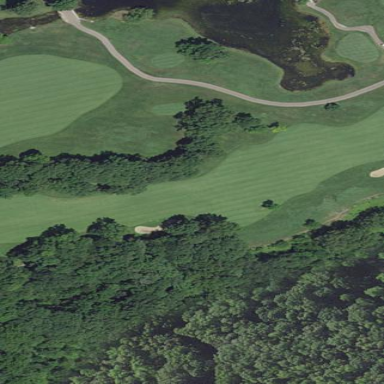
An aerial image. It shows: Grassy area designated as golf fairway.